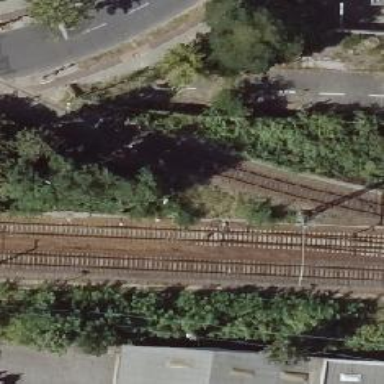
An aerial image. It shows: View of railway yard.